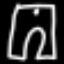
Label: pants